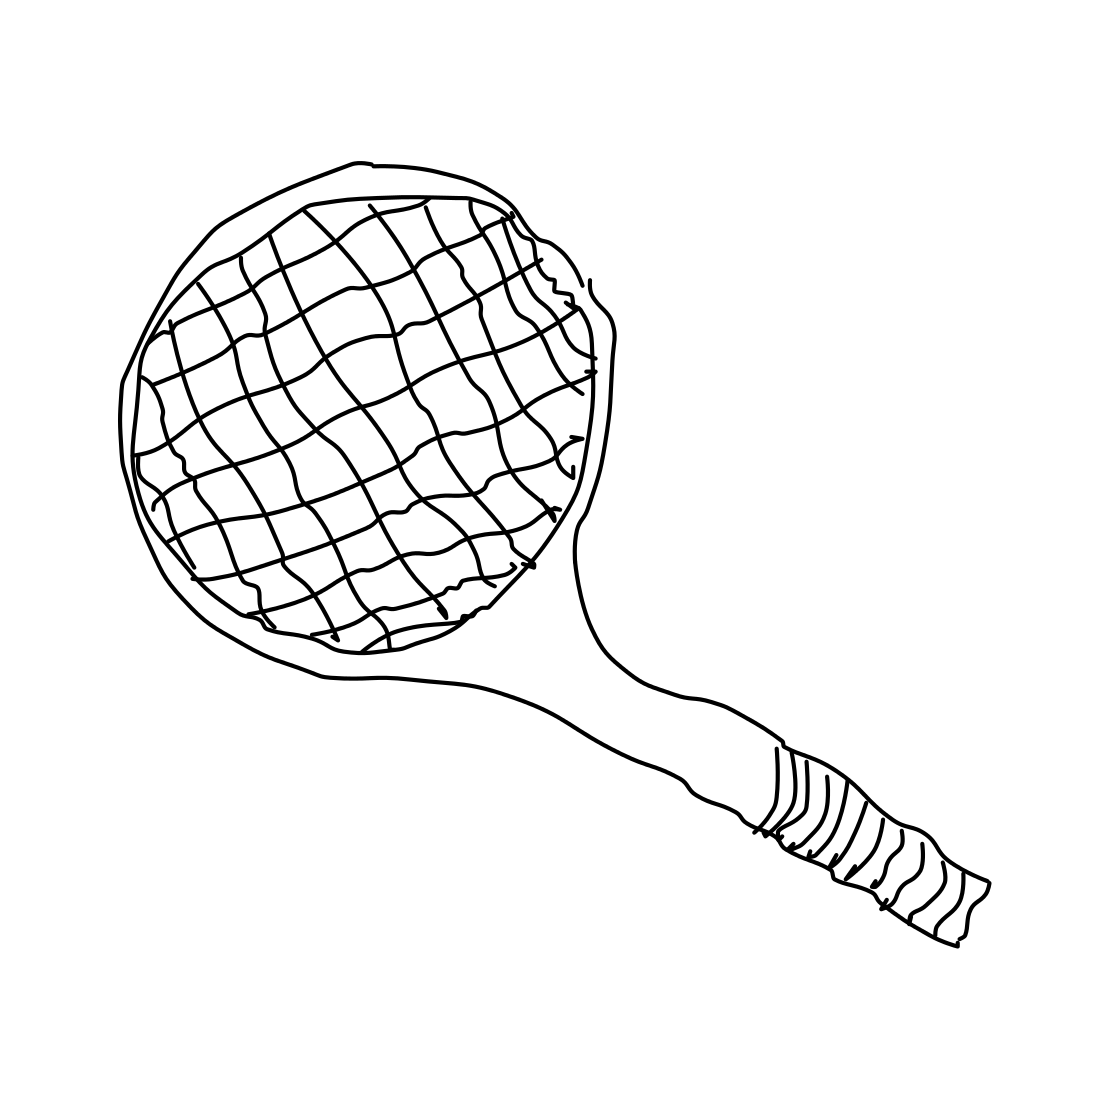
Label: tennis-racket